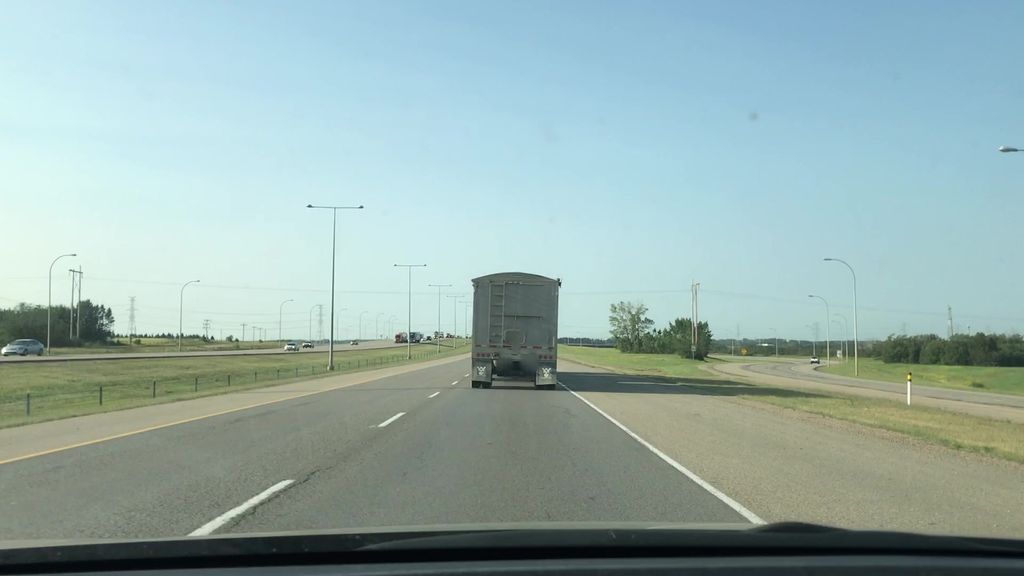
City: edmonton